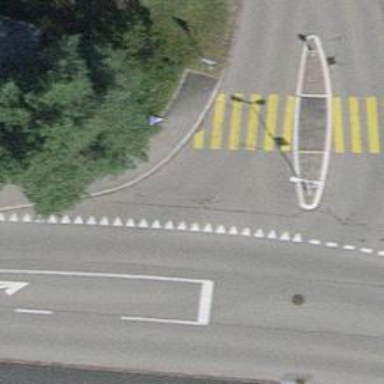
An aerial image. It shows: Kerb serving as barrier.